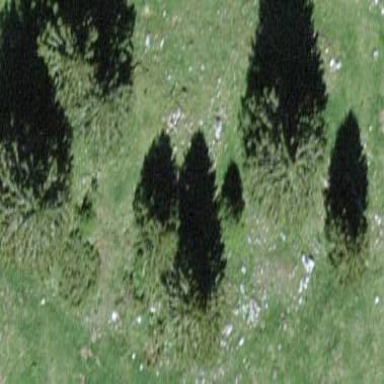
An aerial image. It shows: Forest with needle-leaved trees.